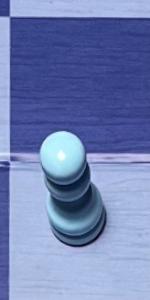
Label: Pawn_White